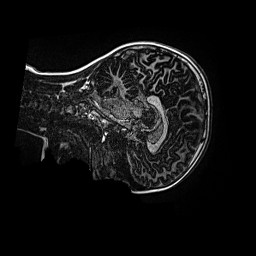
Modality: MP2RAGE
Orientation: sagittal
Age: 11
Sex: female
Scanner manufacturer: siemens
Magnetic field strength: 3 T
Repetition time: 4 s
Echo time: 0.00299 s